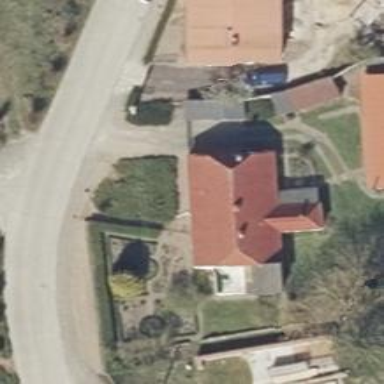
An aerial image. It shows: Half-hipped roof building.